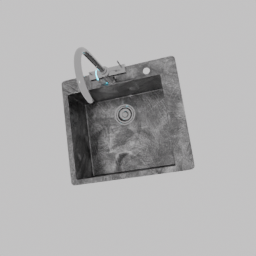
Label: appliances